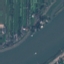
Land use / land cover: River